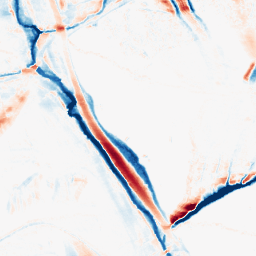
Category: morphological
Decomposition family: morphological_ellipse
Decomposition parameters: operation: average
width: 10
height: 30
Upsampling method: bilinear
Upsampling parameters: scale: 4
Upsampling scale: 4